Question: I made 4 buttons with different background colors and I'm trying to make functionality when some of the buttons are clicked to change the image of the phone with the correct color. I've no idea how should I do it, I've tried for 5 hours and still nothing. Here are my html buttons, the logic in the methods are empty. Thank you!
'''
<button class="card" style="height: 30px; width: 30px; background-color: palegoldenrod"
(click)="gold()"></button>
<button class="card ml-1" style="height: 30px; width: 30px; background-color: silver"
(click)="silver()"></button>
<button class="card ml-1" style="height: 30px; width: 30px; background-color: darkslategrey"
(click)="midnight()"></button>
<button class="card ml-1" style="height: 30px; width: 30px; background-color: grey"
(click)="spacegrey()"></button>
'''

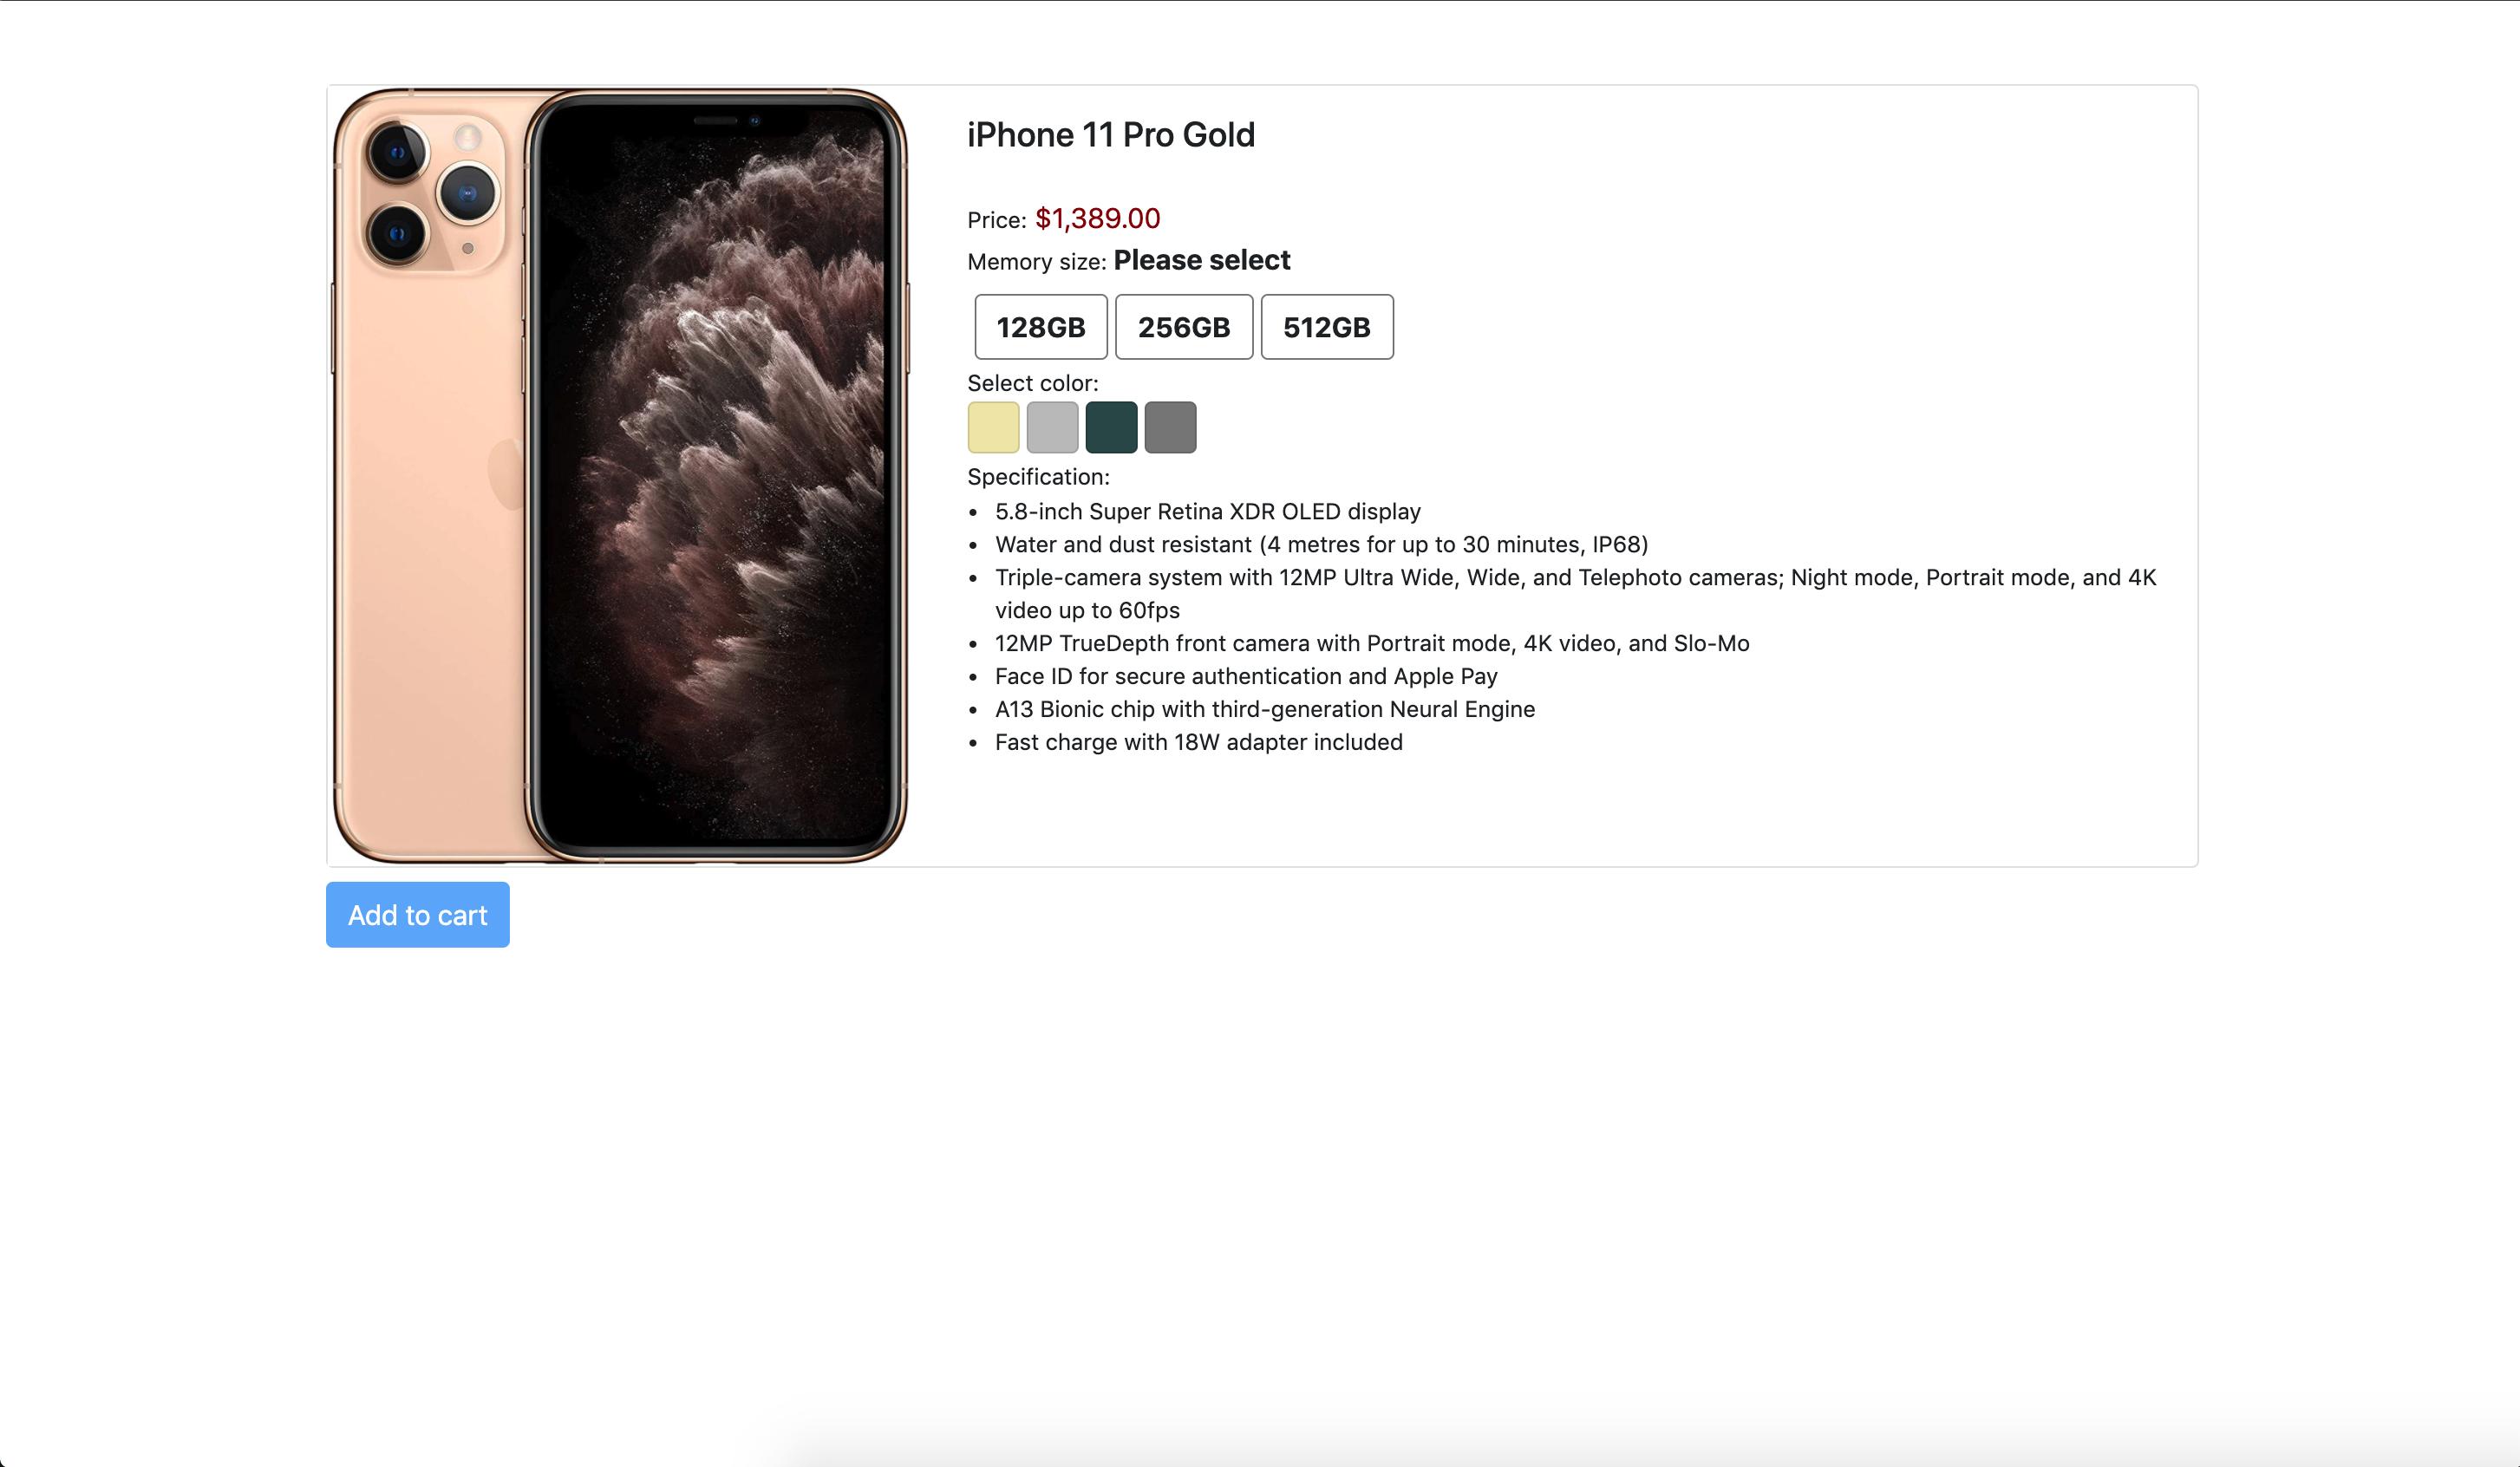
Answer: You can use '<img [src]="image" />' as
HTML
'''
<button class="card" style="height: 30px; width: 30px; background-color: palegoldenrod"
(click)="gold()"></button>
<button class="card ml-1" style="height: 30px; width: 30px; background-color: silver"
(click)="silver()"></button>
<button class="card ml-1" style="height: 30px; width: 30px; background-color: darkslategrey"
(click)="midnight()"></button>
<button class="card ml-1" style="height: 30px; width: 30px; background-color: grey"
(click)="spacegrey()"></button>
<img [src]="image" />
'''
TS
'''
import { Component, VERSION } from "@angular/core";
@Component({
selector: "my-app",
templateUrl: "./app.component.html",
styleUrls: ["./app.component.css"]
})
export class AppComponent {
image: any =
"https://encrypted-tbn0.gstatic.com/images?q=tbn%3AANd9GcTEVY7_oYz24UXM4Z15YgKhX21F-aTUBm9xR46tLgj2Ox4Mkh_w&usqp=CAU";
gold() {
this.image =
"https://encrypted-tbn0.gstatic.com/images?q=tbn%3AANd9GcTMXgK3LAKOoot-wUnzrUFPg2q4A__PbvoxKBE-iJKZOFcRKqsl&usqp=CAU";
}
silver() {
this.image =
"https://encrypted-tbn0.gstatic.com/images?q=tbn%3AANd9GcQ1gx9WC3BVjG4KYK1v8b2uBPjpughgJpYrJhIsHxbav8DPAMy-&usqp=CAU";
}
midnight() {
this.image =
"https://encrypted-tbn0.gstatic.com/images?q=tbn%3AANd9GcR3CIz-oYt40ekYXw7CLGLfePl3B9Y5CWJW8-SZ7AZ9_WqWDSuQ&usqp=CAU";
}
spacegrey() {
this.image =
"https://encrypted-tbn0.gstatic.com/images?q=tbn%3AANd9GcTuM7Ws8HBB1gyxb_fAmT9_k75SFH4dT2y4UcIll60HtL1F6pJQ&usqp=CAU";
}
}
'''
Demo <URL>